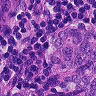
Metastatic tissue present: yes